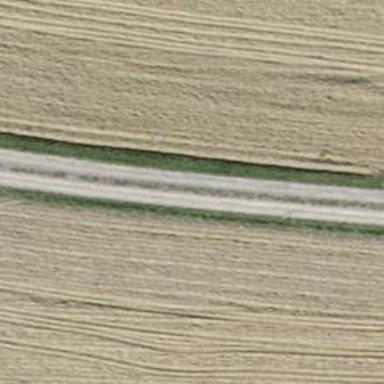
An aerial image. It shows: Gravel track with grade 3 tracktype.